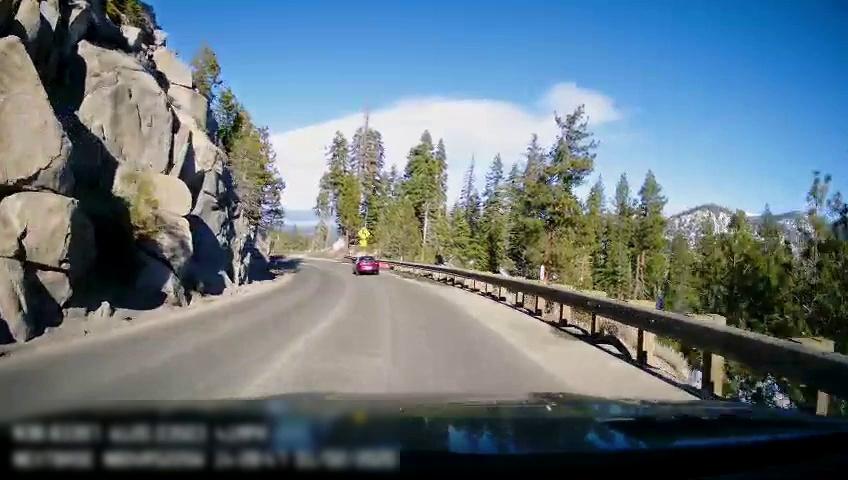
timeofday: Day
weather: Sunny
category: Drivable Space
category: Vehicles | Car
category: Lanes | Opposite Lane
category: Lanes | Opposite Lane
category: Lanes | Current Lane
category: Traffic | Signs
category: Traffic | Signs